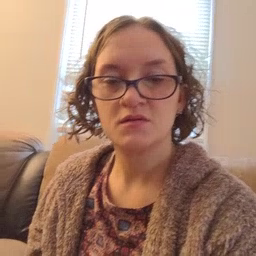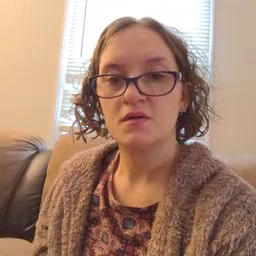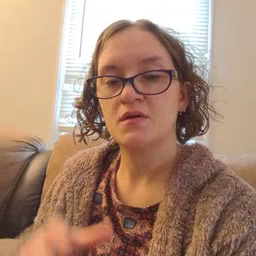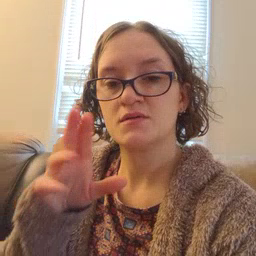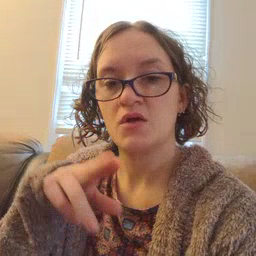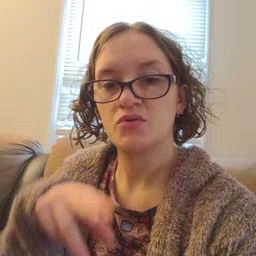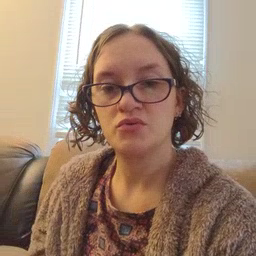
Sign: chair